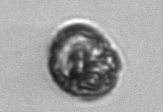
Label: Proterythropsis